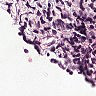
Metastatic tissue present: no